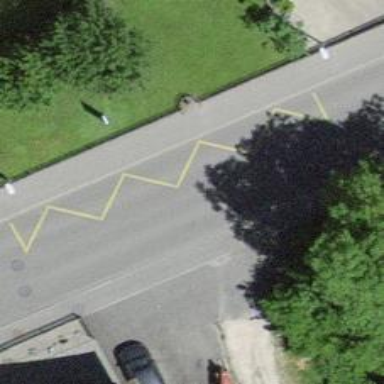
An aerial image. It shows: Bus stop with platform for public transport.